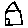
Label: house